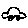
Label: car